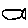
Label: fish